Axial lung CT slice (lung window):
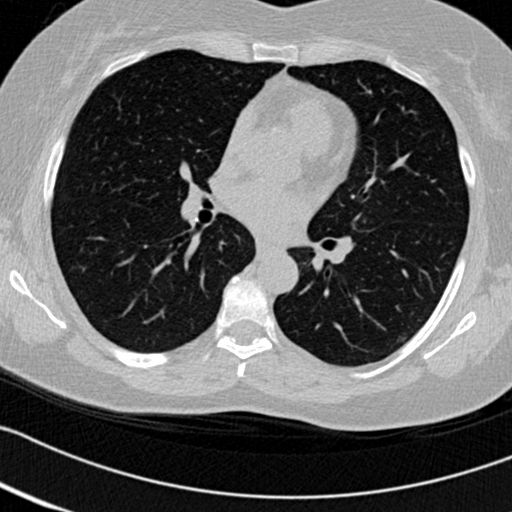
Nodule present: no